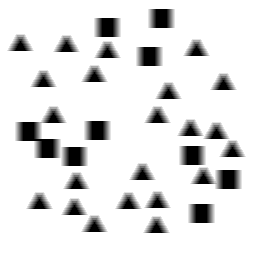
Squares: 10
Triangles: 22
Stars: 0
Total shapes: 32